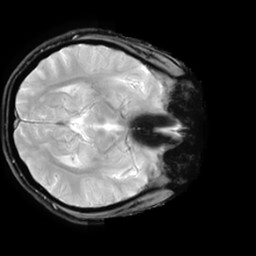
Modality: T2starw
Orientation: axial
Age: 36
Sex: male
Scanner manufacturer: ge
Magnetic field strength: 3 T
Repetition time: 0.65 s
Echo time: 0.02 s